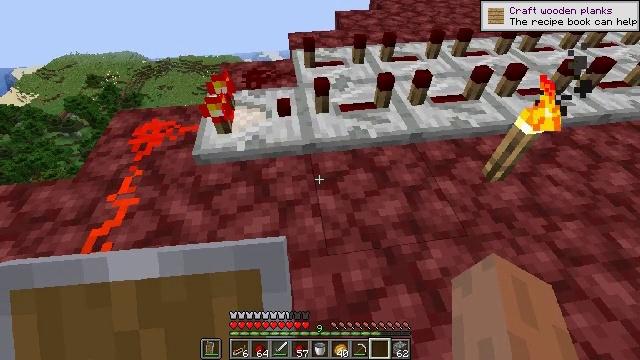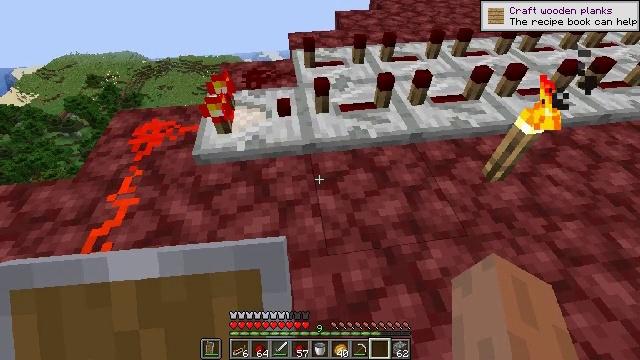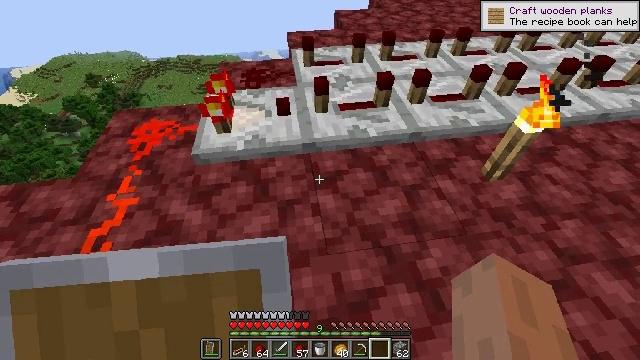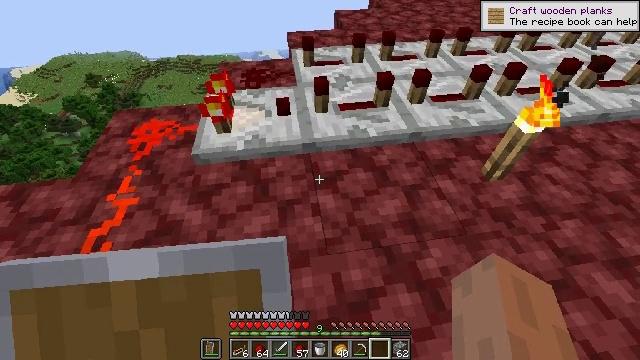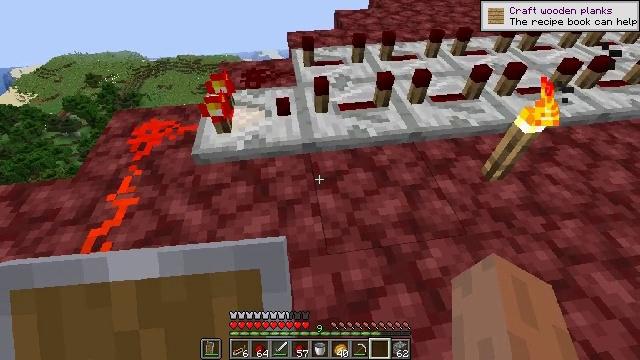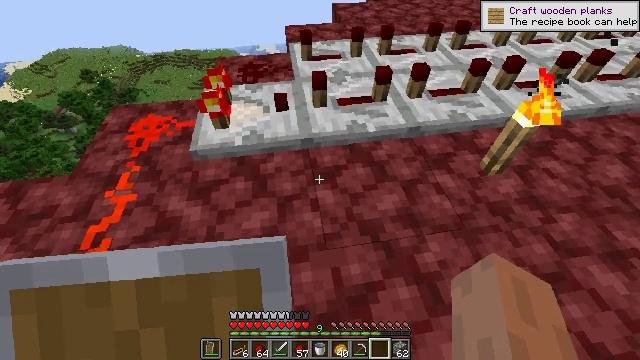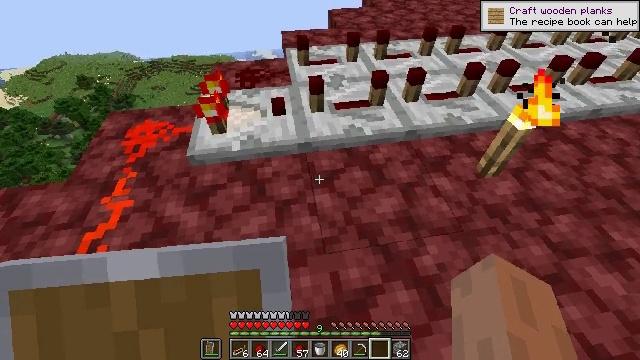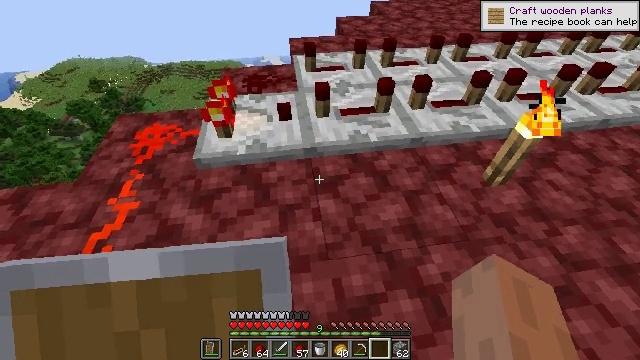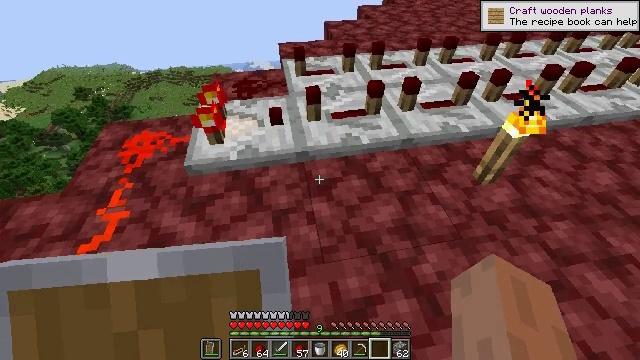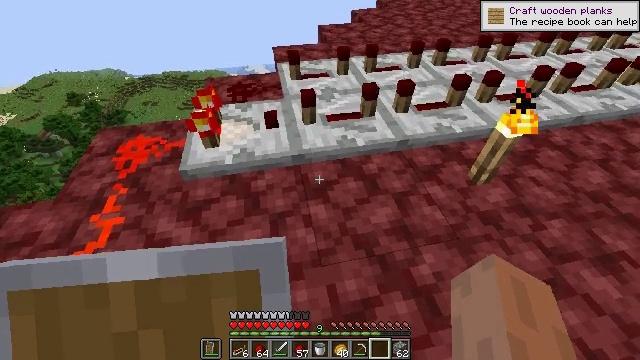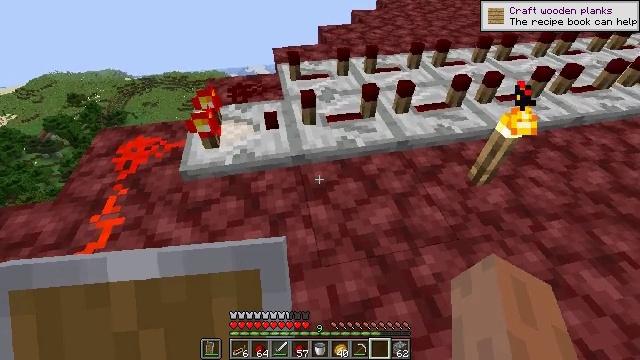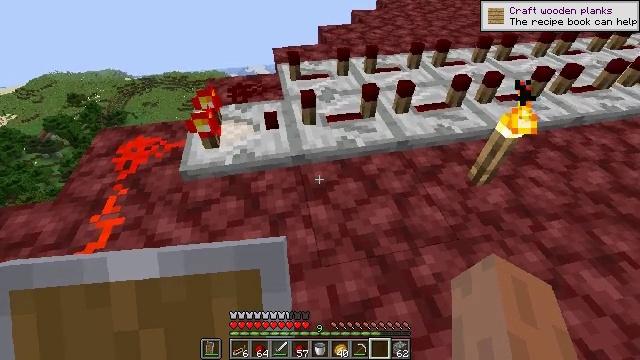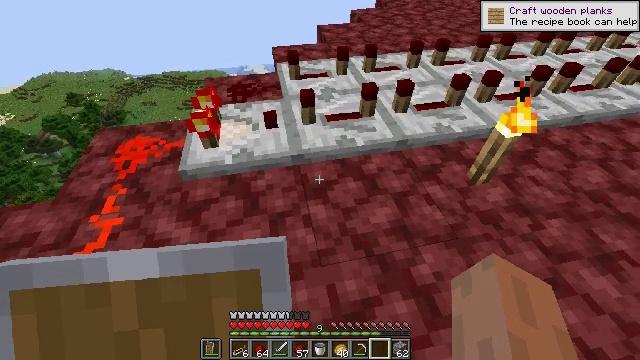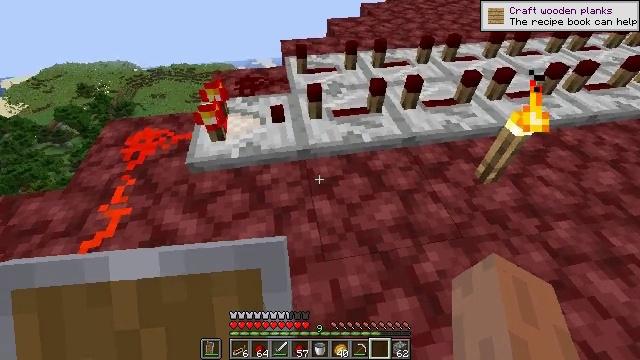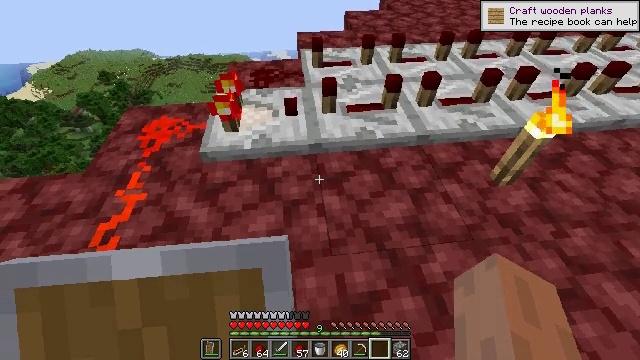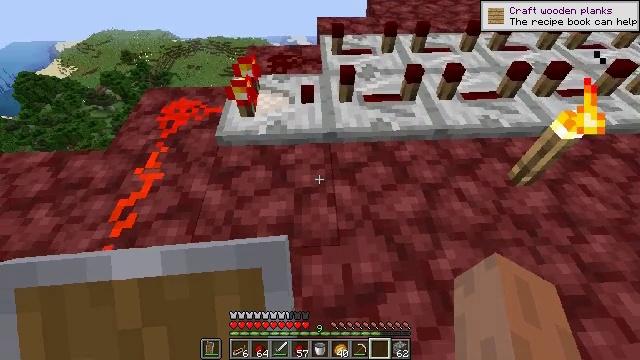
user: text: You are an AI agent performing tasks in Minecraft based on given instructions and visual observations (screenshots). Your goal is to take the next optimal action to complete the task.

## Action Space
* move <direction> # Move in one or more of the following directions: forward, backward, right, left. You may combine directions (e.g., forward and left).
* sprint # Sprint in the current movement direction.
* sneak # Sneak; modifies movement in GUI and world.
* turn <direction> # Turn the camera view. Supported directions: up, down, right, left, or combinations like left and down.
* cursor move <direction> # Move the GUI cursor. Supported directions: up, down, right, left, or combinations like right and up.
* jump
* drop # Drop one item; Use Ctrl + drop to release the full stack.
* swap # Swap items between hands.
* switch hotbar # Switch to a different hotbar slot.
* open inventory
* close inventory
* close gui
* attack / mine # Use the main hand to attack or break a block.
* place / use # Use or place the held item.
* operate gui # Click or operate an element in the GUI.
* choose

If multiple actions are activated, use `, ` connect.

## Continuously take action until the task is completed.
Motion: motion action
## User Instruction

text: Retrieve the comparator by mining it.
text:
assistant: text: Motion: no_op
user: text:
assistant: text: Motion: no_op
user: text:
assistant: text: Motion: no_op
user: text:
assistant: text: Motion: no_op
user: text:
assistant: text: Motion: turn down
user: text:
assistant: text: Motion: no_op
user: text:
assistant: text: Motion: turn left and up
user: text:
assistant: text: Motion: turn right
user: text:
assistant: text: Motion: turn right
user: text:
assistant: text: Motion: no_op
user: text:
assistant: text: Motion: no_op
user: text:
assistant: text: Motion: no_op
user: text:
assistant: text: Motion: turn left and down
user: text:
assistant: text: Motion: turn left and down
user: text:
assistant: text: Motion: turn left and down
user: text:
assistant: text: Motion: turn down
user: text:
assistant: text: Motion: no_op
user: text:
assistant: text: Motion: no_op
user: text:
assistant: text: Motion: no_op
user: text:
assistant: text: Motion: no_op
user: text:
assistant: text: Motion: no_op
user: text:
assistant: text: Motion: no_op
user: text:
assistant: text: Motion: no_op
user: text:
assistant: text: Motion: no_op
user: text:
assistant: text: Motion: no_op
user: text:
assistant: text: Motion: no_op
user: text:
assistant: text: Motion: no_op
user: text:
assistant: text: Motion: no_op
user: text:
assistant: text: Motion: no_op
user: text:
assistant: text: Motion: no_op